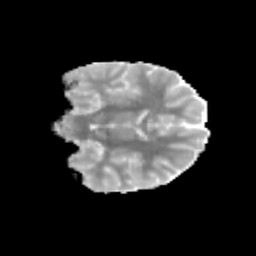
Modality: MD
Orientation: coronal
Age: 9
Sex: male
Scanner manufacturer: siemens
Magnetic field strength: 3 T
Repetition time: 3.8 s
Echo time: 0.07 s